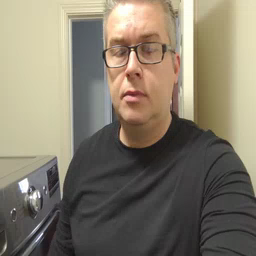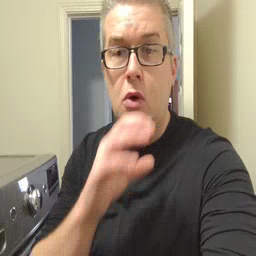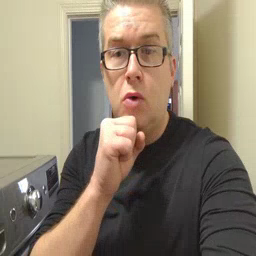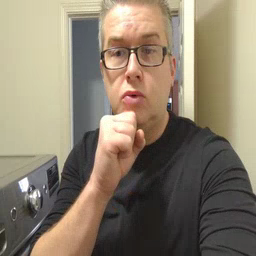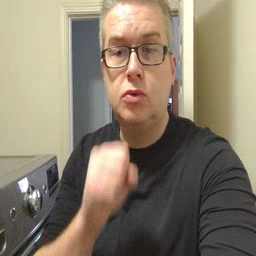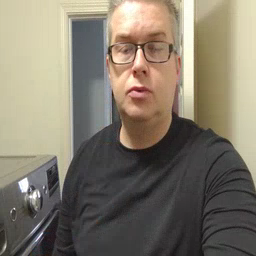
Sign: orange